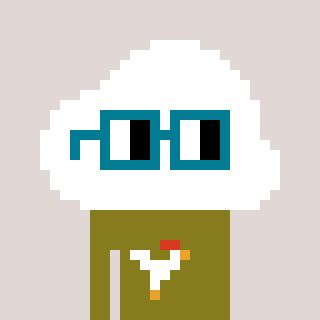
a pixel art character with square dark green glasses, a cloud-shaped head and a gunk-colored body on a warm background